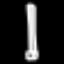
Label: pencil